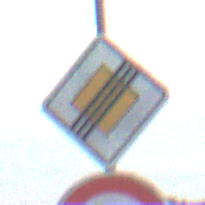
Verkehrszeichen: EndeVorfahrtsstrasse
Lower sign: Geschwindigkeit60
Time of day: SunriseSunset
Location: Outdoor (Nature)
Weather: PartlyCloudy
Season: NotSpecified
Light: Natural